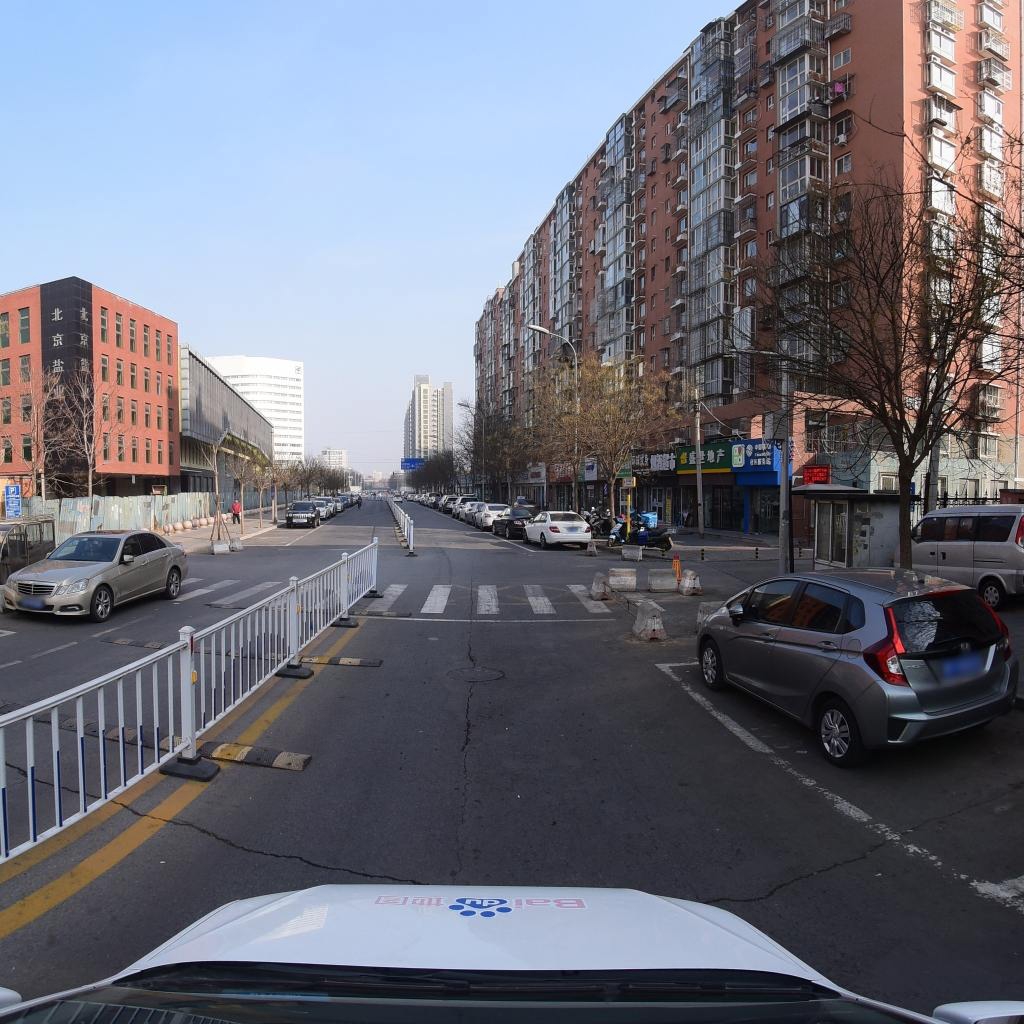
Region: Fengtai
Road damage annotations: longitudinal crack, longitudinal crack, transverse crack, transverse crack, manhole cover